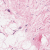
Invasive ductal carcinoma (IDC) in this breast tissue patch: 0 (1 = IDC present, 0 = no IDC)